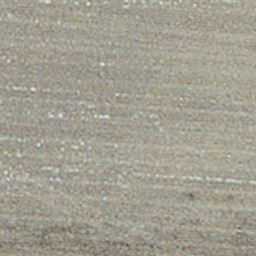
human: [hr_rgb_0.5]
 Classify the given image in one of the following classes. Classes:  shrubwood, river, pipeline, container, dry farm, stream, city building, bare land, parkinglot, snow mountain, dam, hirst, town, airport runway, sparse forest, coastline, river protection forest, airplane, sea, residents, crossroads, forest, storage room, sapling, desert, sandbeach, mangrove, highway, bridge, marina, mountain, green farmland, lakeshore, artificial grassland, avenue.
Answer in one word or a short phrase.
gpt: dry farm